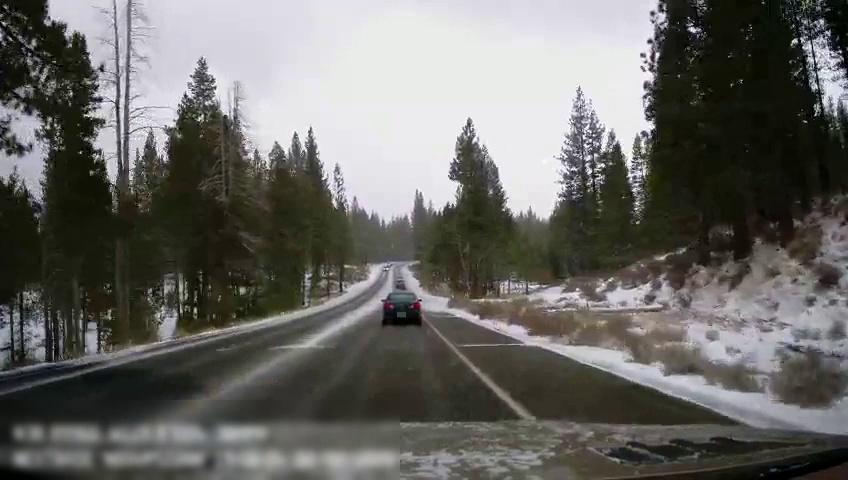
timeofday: Day
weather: Snowy
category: Drivable Space
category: Vehicles | Car
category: Vehicles | Car
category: Lanes | Opposite Lane
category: Lanes | Current Lane